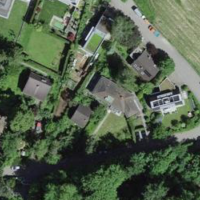
EUNIS habitat code: 55
Species observed at this site:
Corvus corone
Cyanistes caeruleus
Plantago major
Chloris chloris
Dendrocopos major
Fringilla coelebs
Passer domesticus
Turdus merula
Columba palumbus
Parus major
Erithacus rubecula
Pica pica
Garrulus glandarius
Phoenicurus phoenicurus